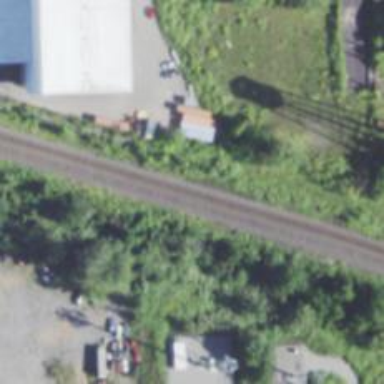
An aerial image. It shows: Railway line on embankment.